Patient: sex F, age 59
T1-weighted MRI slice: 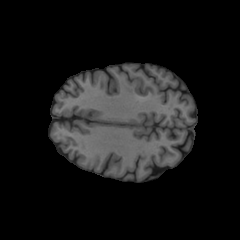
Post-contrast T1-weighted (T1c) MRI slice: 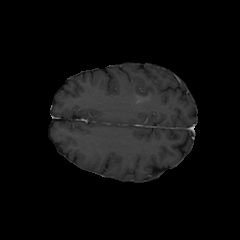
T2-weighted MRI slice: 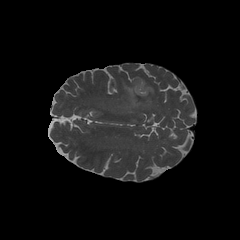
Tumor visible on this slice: yes
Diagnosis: Glioblastoma, IDH-wildtype
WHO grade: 4